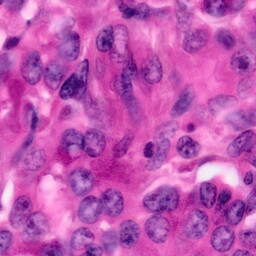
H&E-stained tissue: Pancreatic